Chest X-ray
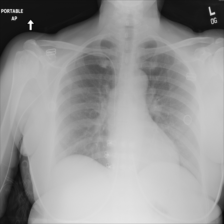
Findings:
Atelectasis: negative
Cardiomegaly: negative
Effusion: negative
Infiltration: negative
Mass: negative
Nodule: negative
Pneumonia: negative
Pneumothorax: negative
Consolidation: negative
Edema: negative
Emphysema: negative
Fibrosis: negative
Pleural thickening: negative
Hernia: negative